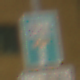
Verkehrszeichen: SackgasseRadverkehrFussgaengerDurchlaessig
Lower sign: HinweisGeaenderteVorfahrtVerkehrsfuehrungVerkehrsregelung3
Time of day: Night
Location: Outdoor (Urban)
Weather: PartlyCloudy
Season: NotSpecified
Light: Artificial